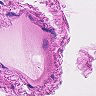
Metastatic tissue present: no